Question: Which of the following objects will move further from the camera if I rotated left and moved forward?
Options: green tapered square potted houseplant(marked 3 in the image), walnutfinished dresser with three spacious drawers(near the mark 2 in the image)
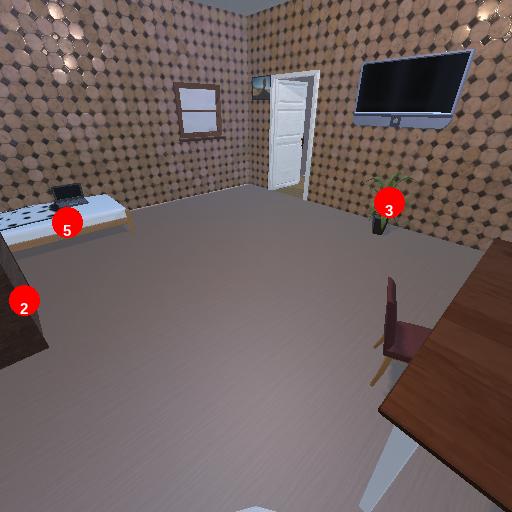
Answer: green tapered square potted houseplant(marked 3 in the image)